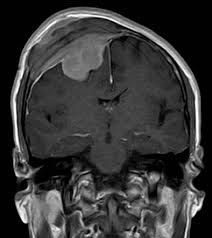
Label: meningioma